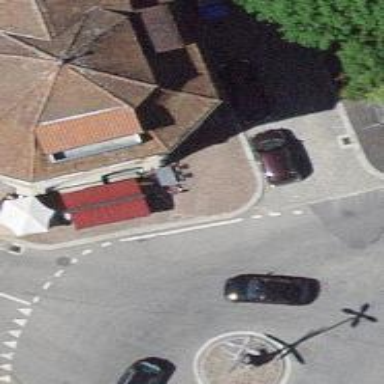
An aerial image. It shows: Restaurant.